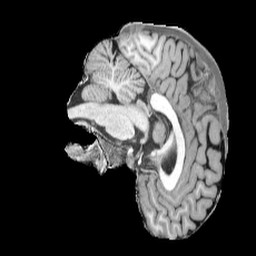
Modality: UNIT1
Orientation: sagittal